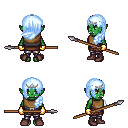
a pixel art fantasy rpg character, female body template, orc, green skin, leather chest armor, metal pants, white cyan left-swept hairstyle, silver tiara, gold gloves, maroon shoes, spear, four views (front, back, left, right), 2x2 character sprite sheet, small pixel art, hard edges, no anti-aliasing